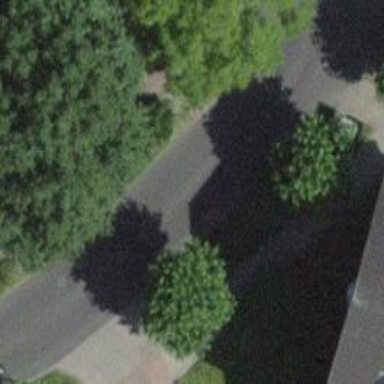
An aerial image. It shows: Residential road with asphalt surface.